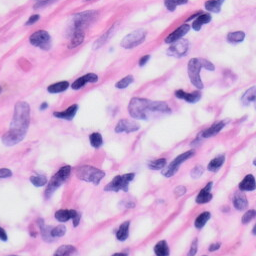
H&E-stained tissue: Skin